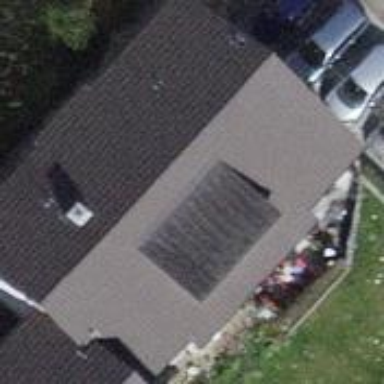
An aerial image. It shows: Building with tiled roof.